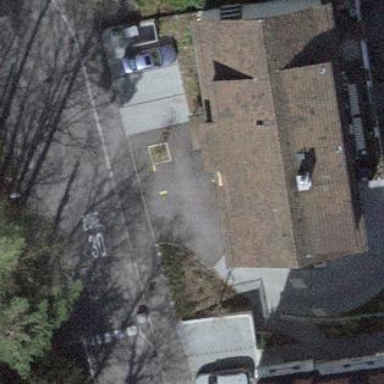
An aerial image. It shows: Residential apartments building.